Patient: sex M, age 65
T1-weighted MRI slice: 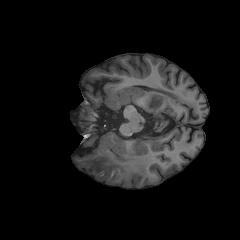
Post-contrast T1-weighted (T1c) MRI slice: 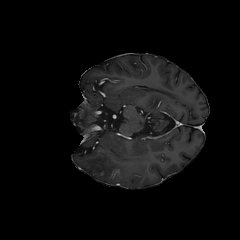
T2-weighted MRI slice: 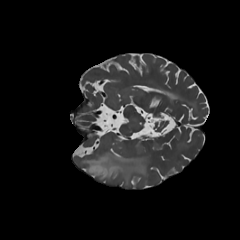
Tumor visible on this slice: yes
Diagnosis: Astrocytoma, IDH-mutant
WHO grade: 2